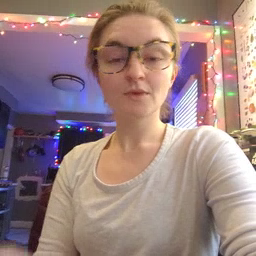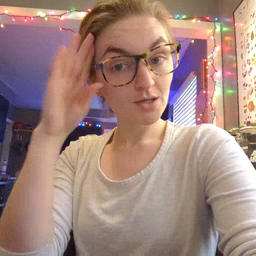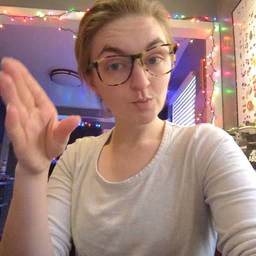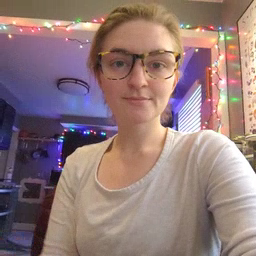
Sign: hello